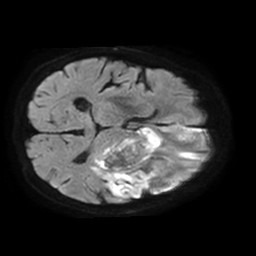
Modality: TRACE
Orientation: axial
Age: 76
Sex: male
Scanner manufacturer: philips
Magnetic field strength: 1.5 T
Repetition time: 3.398 s
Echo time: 0.06922 s